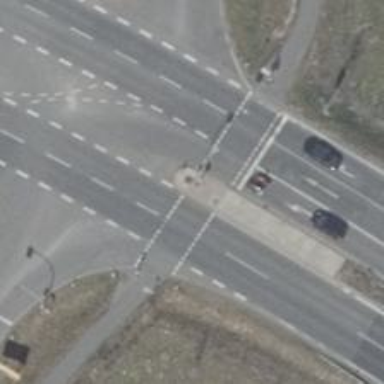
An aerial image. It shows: Footway with asphalt surface featuring unmarked crossing with island.